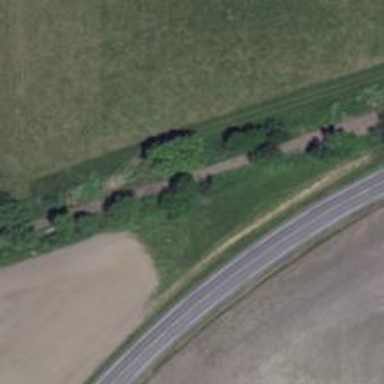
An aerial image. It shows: Abandoned railway.